Question: I need to perform efficient hit testing against a (potentially huge) number of components so I've represented all my primitives as 'NSBezierPath' instances. All working great so far.
Now I'm having trouble converting 'NSString' objects, in particular reflecting their position in the view:
I'm using the 'NSString (BezierConversions)' category from Apple's SpeedometerView example to convert strings into bezier paths.
The bezier path created for strings looks great but positioning it to match the position of the 'NSString' instances location in the view doesn't quite work so I suppose this question is really about
- 'NSBezierPath''transformUsingAffineTransform:'- 'NSAffineTransform''NSString drawAtPoint:'
In my test project even the trivial case fails:

Grey bezier representation of string drawn using:
'''
NSAffineTransform *moveFinal = [NSAffineTransform transform];
[moveFinal translateXBy:x yBy:y];
[textBezier transformUsingAffineTransform:moveFinal];
'''
and the purple string via
'''
[testString drawAtPoint:NSMakePoint(x, y)
withAttributes:attributes];
'''
Same attributes, same input positions, different location in view.
And it just gets worse with rotated text.
Looks like it's boiling down to different bounding boxes returned by
- 'NSString sizeWithAttributes:'- 'NSBezierPath bounds'
Now experimenting with 'NSString' boundingRectWithSize
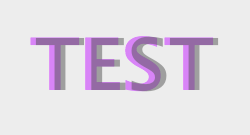
Answer: FWIW - Working now.
Using 'boundingRectWithSize:options:attributes:' with the 'NSStringDrawingUsesDeviceMetrics' option gives some good text dimensions to work with, including the actual bounding box occupied by the string when drawn and the offset of the first glyph.
Offset the 'NSBezierPath' returned from bezierWithFont: by that amount and you're good to go..